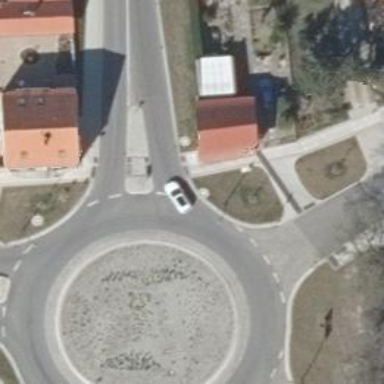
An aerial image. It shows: Traffic calming island.